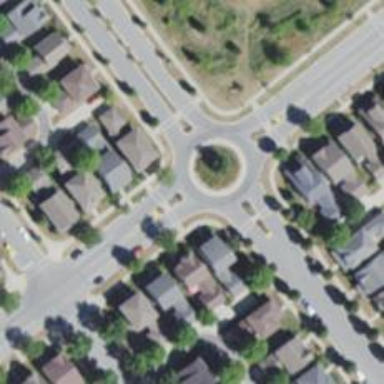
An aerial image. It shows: Roundabout at tertiary road junction.